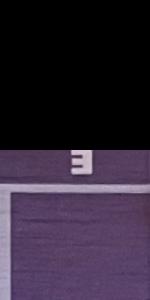
Label: Empty